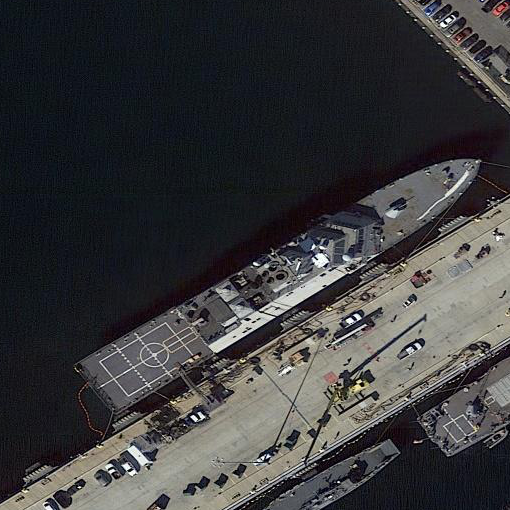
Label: Freedom-class_combat_ship